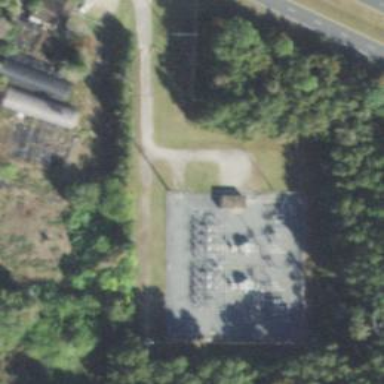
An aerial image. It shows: Outdoor power substation surrounded by fence. The substation operates at the distribution level.